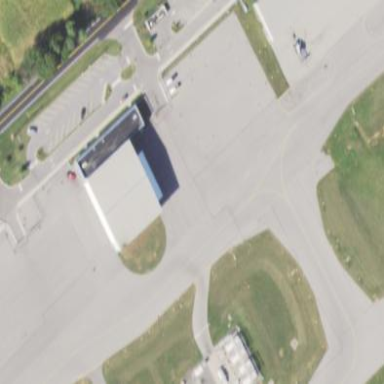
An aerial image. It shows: Apron at the airport.